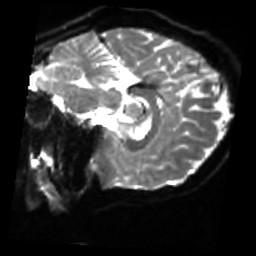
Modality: sbref
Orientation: sagittal
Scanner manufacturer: siemens
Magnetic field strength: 3 T
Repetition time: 4 s
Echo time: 0.0594 s